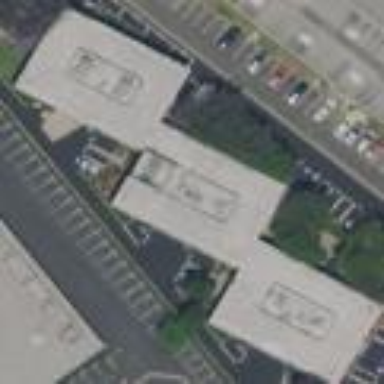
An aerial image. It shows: Office building.